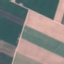
Land use / land cover: AnnualCrop